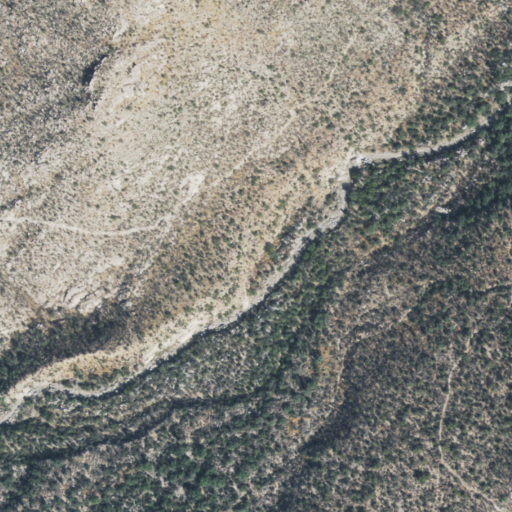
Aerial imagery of valley in Arizona named Pima Canyon containing only shrub